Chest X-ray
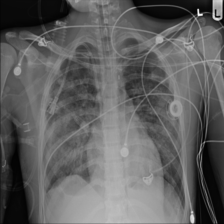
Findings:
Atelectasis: negative
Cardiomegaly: negative
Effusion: negative
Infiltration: positive
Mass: negative
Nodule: negative
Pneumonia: negative
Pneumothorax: negative
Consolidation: negative
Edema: negative
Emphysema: negative
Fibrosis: negative
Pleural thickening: negative
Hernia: negative